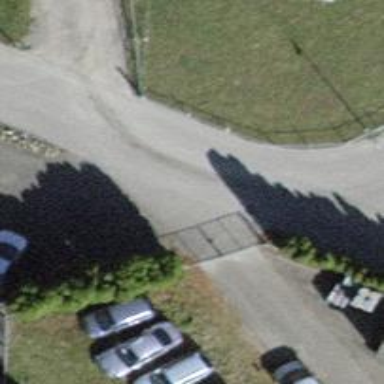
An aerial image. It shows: Gate.